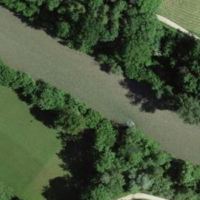
EUNIS habitat code: 25
Species observed at this site:
Trifolium pratense